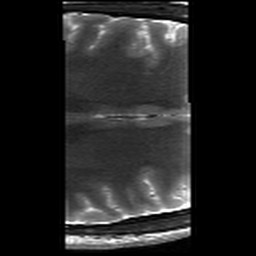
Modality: T2w
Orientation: axial
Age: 25
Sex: male
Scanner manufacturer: siemens
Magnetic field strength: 3 T
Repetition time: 8.02 s
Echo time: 0.08 s